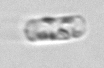
Label: Cerataulina_pelagica